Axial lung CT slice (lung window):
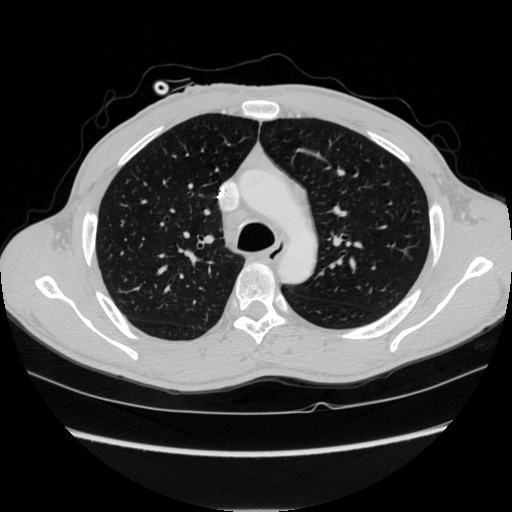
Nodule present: no